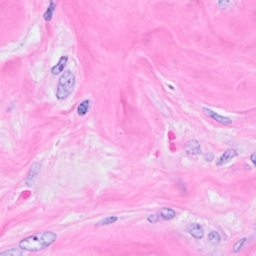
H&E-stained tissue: Breast